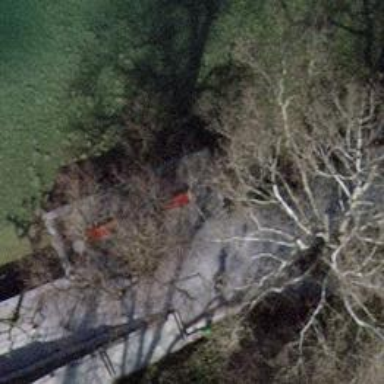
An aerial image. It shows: Red bench.